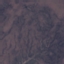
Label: HerbaceousVegetation